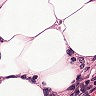
Metastatic tissue present: no